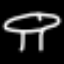
Label: mushroom